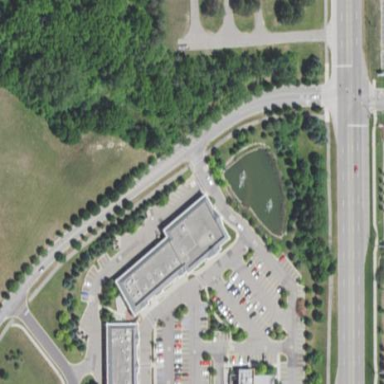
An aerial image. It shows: Retail building.